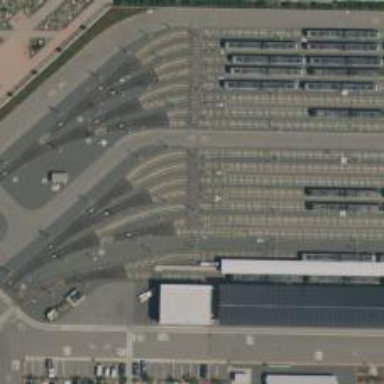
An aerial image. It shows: Light rail service yard with electrified contact lines.